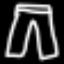
Label: pants